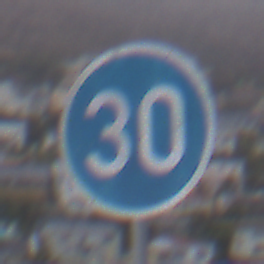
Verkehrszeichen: VorgeschriebeneMindestgeschwindigkeit
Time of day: SunriseSunset
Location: Outdoor (Beach)
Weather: Overcast
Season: NotSpecified
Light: Natural